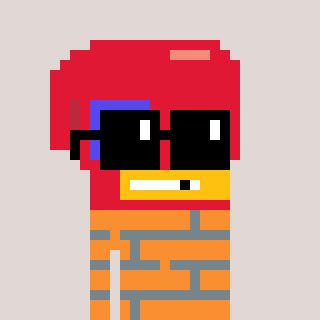
a pixel art character with square black sunglasses, a boxing glove-shaped head and a orange-colored body on a warm background